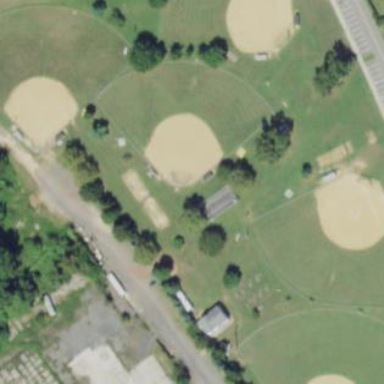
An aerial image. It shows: Recreation ground.